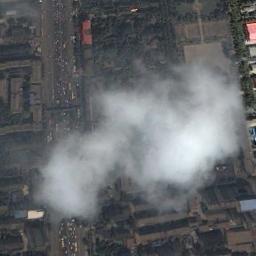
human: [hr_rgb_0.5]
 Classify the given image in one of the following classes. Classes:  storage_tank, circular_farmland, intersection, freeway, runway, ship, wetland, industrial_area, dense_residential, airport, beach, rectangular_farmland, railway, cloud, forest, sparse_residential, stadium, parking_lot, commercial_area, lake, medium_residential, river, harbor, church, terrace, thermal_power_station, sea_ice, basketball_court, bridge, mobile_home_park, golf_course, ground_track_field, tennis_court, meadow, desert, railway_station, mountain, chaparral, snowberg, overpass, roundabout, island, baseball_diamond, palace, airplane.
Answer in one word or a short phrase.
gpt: cloud